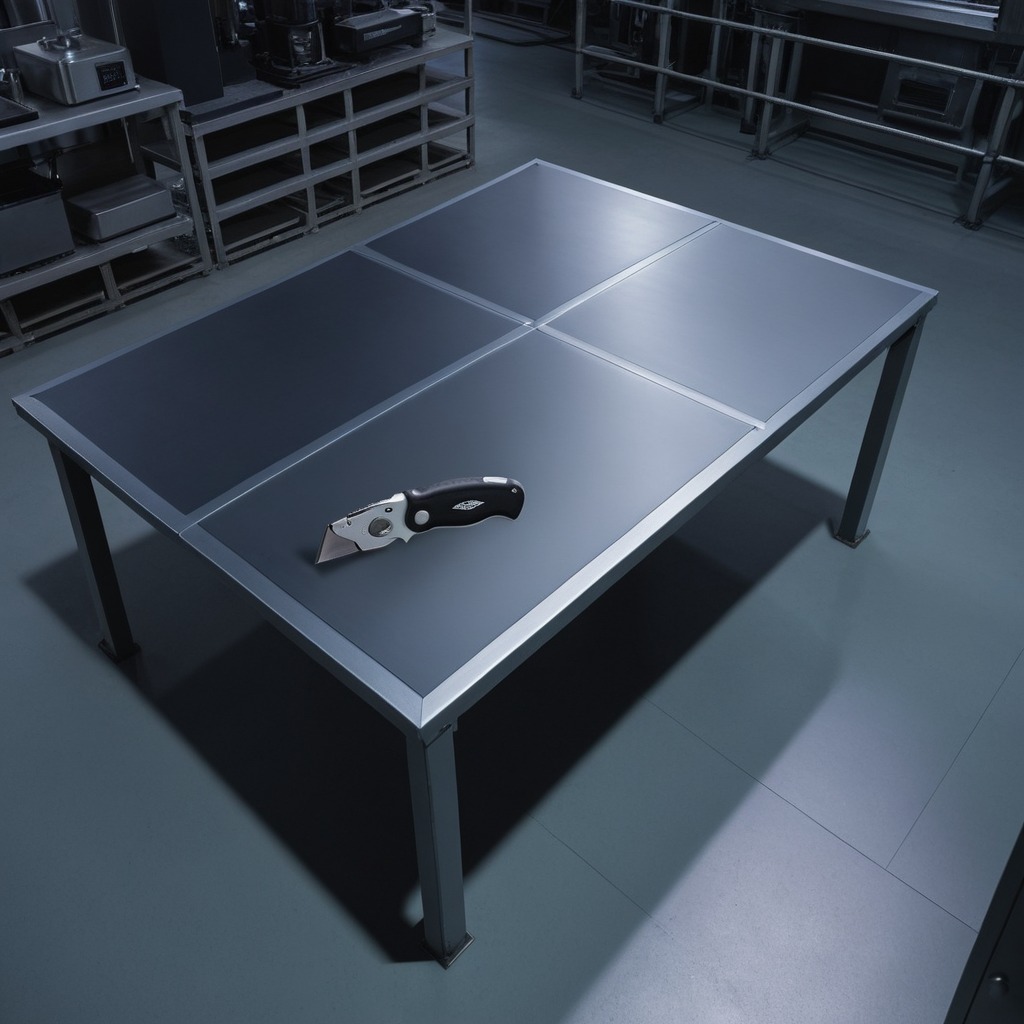
A utility knife is lying on a clean empty table in a basement in the evening soft directional lighting on the tabletop realistic grain studio-quality clarity centered framing